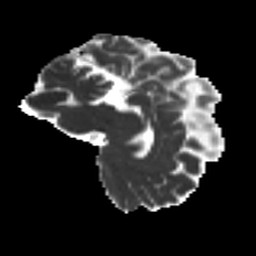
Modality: MD
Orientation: sagittal
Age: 24
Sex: female
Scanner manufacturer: ge
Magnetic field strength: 3 T
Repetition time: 7.8 s
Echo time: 0.0606 s